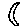
Label: moon